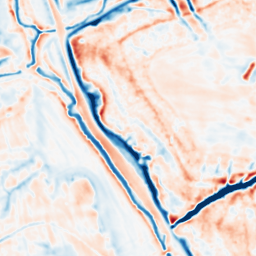
Category: multiscale
Decomposition family: dog
Decomposition parameters: sigma_low: 1
sigma_high: 5
Upsampling method: bicubic_3x
Upsampling parameters: scale: 3
Upsampling scale: 3